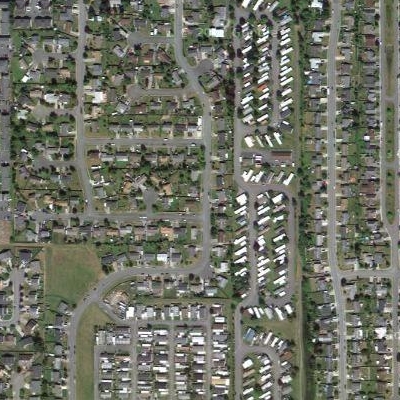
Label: fResident